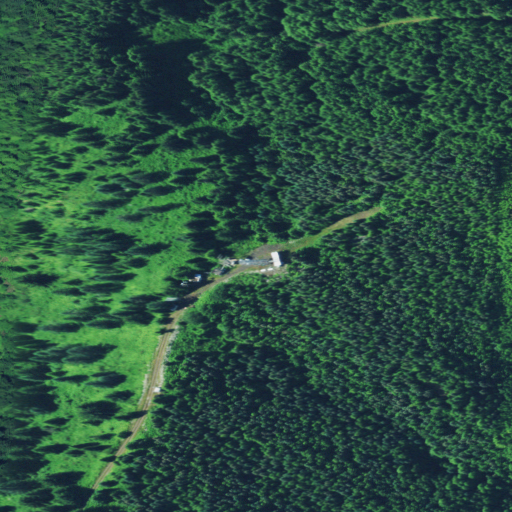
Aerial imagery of ridge(s) in Oregon named Wickiup Ridge containing evergreen forest and mixed forest